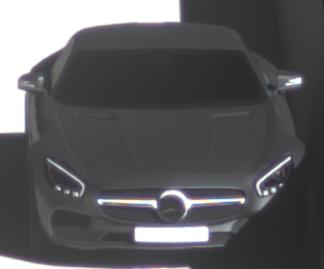
Make: Mercedes-Benz
Model: AMG GT Coupé
Detailed model: AMG GT (190) Coupé
Model produced from: 2014/10
Model produced until: 2017/01
Doors: 2
Color: gray
Road condition: dry road
Daytime: morning or afternoon
Contrast: high contrast